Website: walmart
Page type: payment
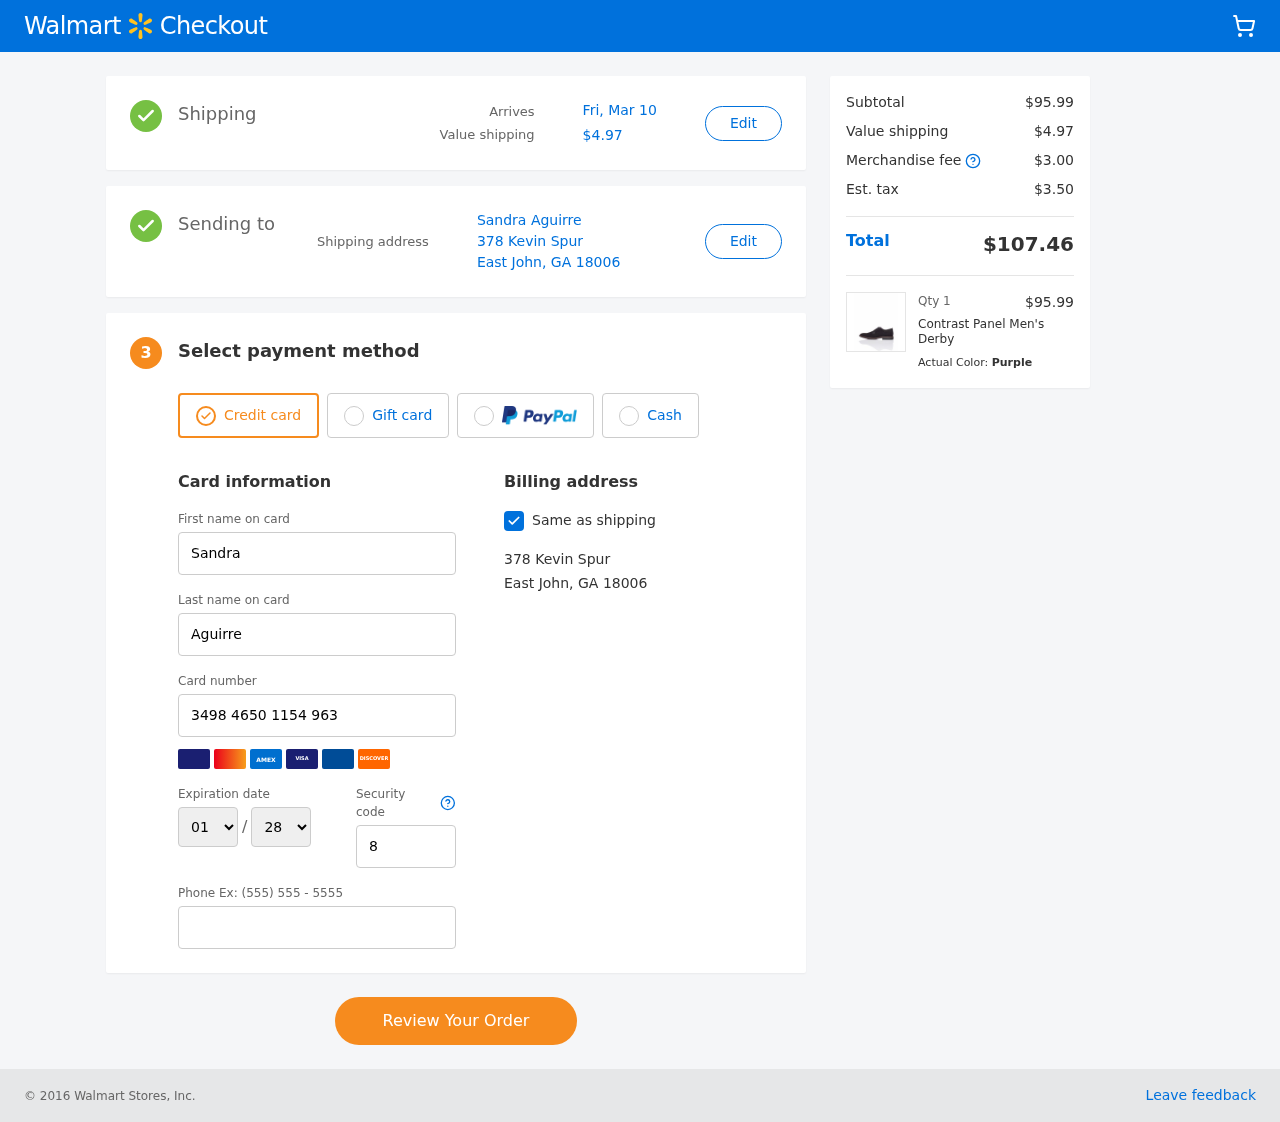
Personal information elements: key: PII_CARD_EXPIRY_MONTH
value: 01
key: PII_CARD_EXPIRY_YEAR
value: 28
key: PII_CITY_STATE_ZIP
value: East John, GA 18006
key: PII_FULLNAME
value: Sandra Aguirre
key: PII_STREET
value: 378 Kevin Spur
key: PII_FIRSTNAME
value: Sandra
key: PII_LASTNAME
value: Aguirre
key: PII_CARD_NUMBER
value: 3498 4650 1154 963
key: PII_CARD_CVV
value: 8865
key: PII_PHONE
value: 9942511102
Product elements: key: PRODUCT1_NAME
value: Contrast Panel Men's Derby
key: PRODUCT1_PRICE
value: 95.99
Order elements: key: ORDER_DELIVERY_DATE
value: Fri, Mar 10
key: ORDER_SHIPPING_COST
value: $4.97
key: ORDER_SUBTOTAL
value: $95.99
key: ORDER_MERCHANDISE_FEE
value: $3.00
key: ORDER_TAX
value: $3.50
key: ORDER_TOTAL
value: $107.46
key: ORDER_NUM_ITEMS
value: Qty 1